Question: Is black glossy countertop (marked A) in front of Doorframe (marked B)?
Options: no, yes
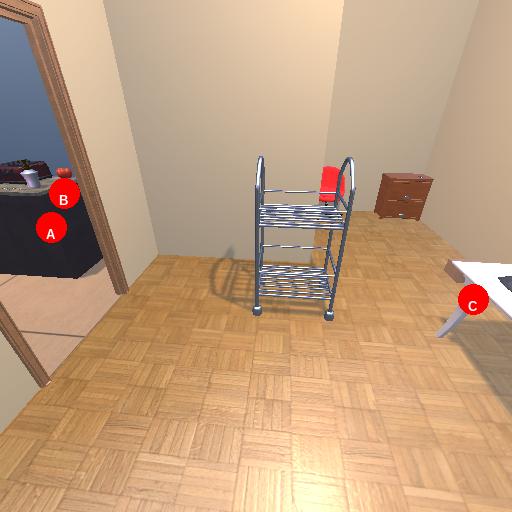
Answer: no